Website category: jobs
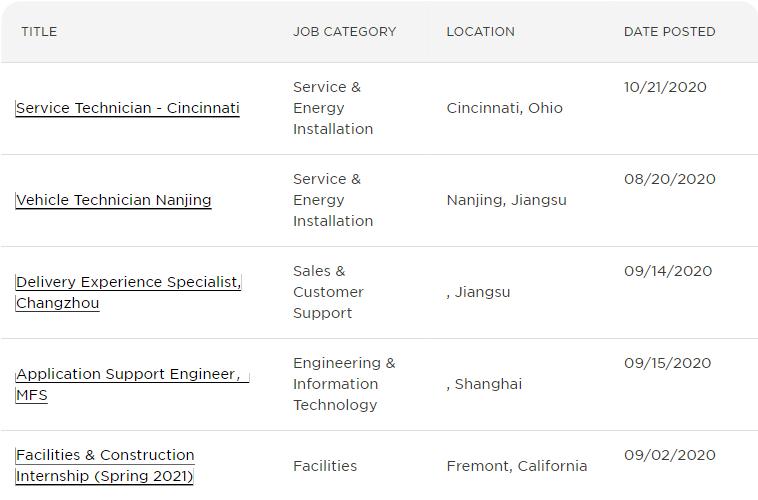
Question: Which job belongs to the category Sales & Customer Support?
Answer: Delivery Experience Specialist, Changzhou

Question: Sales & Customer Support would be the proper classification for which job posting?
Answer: Delivery Experience Specialist, Changzhou

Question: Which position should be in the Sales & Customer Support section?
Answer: Delivery Experience Specialist, Changzhou

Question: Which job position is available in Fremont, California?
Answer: Facilities & Construction Internship (Spring 2021)

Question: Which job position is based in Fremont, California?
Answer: Facilities & Construction Internship (Spring 2021)

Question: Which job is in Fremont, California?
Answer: Facilities & Construction Internship (Spring 2021)

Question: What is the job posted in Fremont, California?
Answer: Facilities & Construction Internship (Spring 2021)

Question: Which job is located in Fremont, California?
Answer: Facilities & Construction Internship (Spring 2021)

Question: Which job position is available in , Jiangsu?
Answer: Delivery Experience Specialist, Changzhou

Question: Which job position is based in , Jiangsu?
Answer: Delivery Experience Specialist, Changzhou

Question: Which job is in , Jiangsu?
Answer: Delivery Experience Specialist, Changzhou

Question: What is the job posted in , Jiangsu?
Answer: Delivery Experience Specialist, Changzhou

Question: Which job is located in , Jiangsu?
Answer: Delivery Experience Specialist, Changzhou

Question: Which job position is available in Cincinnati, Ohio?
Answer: Service Technician - Cincinnati

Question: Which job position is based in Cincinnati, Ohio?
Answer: Service Technician - Cincinnati

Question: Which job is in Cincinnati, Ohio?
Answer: Service Technician - Cincinnati

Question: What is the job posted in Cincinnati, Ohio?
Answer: Service Technician - Cincinnati

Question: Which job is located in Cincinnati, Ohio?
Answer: Service Technician - Cincinnati

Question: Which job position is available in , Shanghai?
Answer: Application Support EngineerMFS

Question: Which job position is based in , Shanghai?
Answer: Application Support EngineerMFS

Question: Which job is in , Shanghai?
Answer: Application Support EngineerMFS

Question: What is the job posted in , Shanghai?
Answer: Application Support EngineerMFS

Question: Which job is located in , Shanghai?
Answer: Application Support EngineerMFS

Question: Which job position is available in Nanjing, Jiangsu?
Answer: Vehicle Technician Nanjing

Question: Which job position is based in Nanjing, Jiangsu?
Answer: Vehicle Technician Nanjing

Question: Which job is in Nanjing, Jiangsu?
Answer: Vehicle Technician Nanjing

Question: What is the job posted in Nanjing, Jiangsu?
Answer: Vehicle Technician Nanjing

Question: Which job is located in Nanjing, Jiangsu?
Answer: Vehicle Technician Nanjing